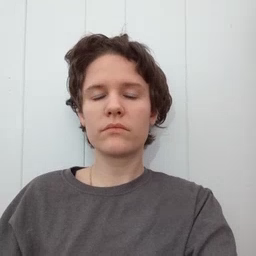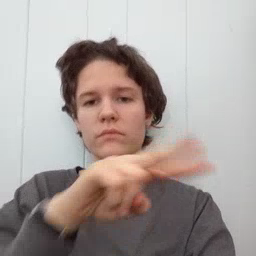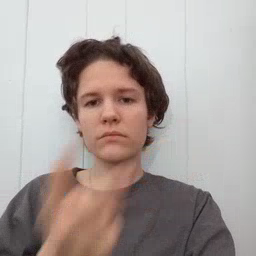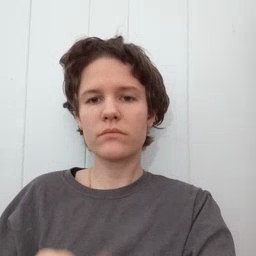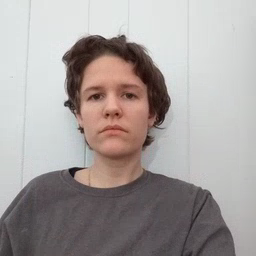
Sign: fall